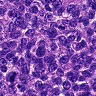
Metastatic tissue present: yes